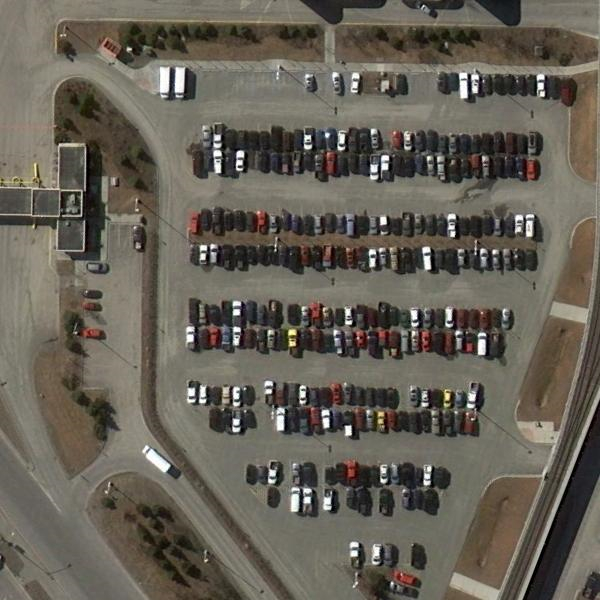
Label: Parking